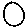
Label: circle